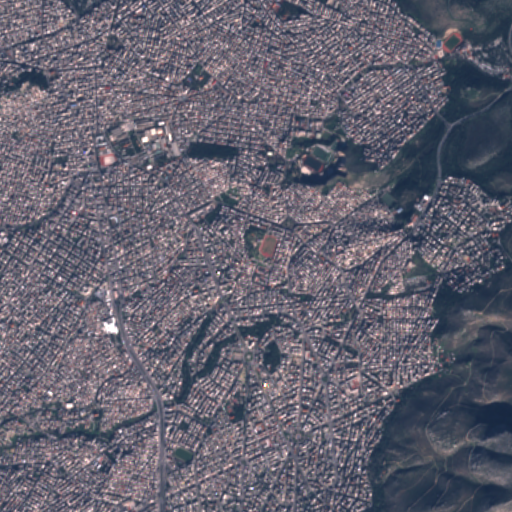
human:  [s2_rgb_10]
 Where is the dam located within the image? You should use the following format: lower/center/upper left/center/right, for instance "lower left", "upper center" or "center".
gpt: The dam is located in the lower right of the image.
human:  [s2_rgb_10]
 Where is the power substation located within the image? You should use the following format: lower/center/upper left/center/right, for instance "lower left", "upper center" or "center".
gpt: The power substation is located in the lower center of the image.
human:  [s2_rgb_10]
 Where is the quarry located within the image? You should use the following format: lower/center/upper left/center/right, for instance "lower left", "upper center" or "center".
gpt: The quarry is located in the lower right of the image.
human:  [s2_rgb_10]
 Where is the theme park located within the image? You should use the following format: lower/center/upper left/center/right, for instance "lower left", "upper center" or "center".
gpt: The theme park is located in the center of the image.
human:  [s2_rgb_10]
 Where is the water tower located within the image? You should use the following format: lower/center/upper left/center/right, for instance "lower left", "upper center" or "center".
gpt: The water tower is located in the upper right of the image.
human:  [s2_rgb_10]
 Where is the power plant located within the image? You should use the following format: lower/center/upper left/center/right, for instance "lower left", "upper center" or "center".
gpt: There is no power plant in the image.